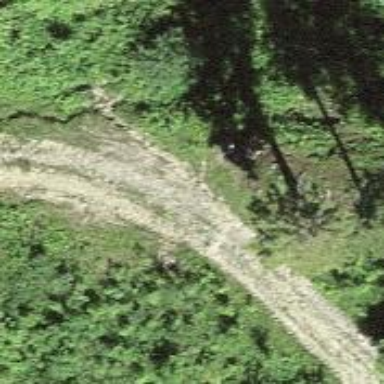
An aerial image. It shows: Track with compacted surface.